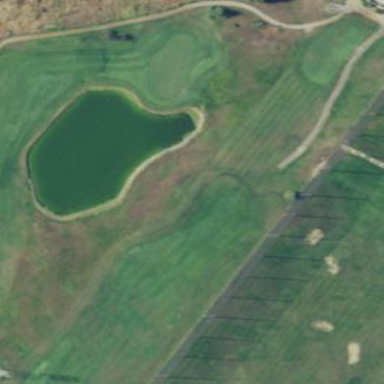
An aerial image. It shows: Water hazard on golf course.